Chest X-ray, PA view. Patient: 71 years old, sex M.
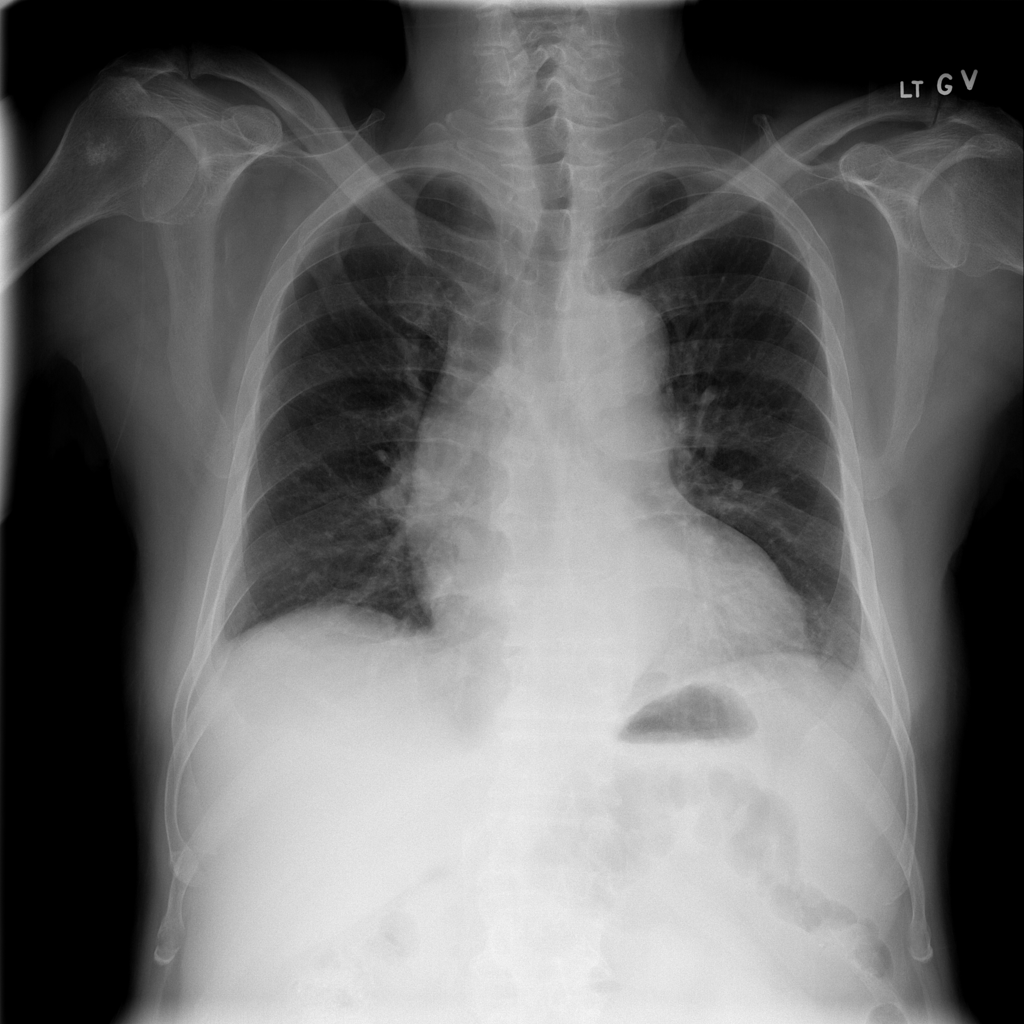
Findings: No Finding